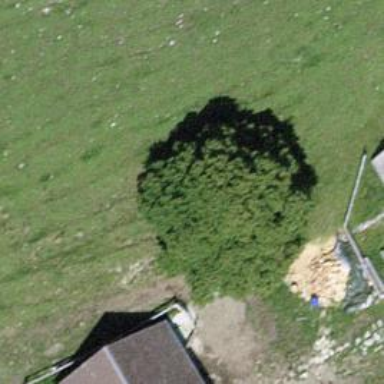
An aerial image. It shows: Broadleaved tree with lush foliage.